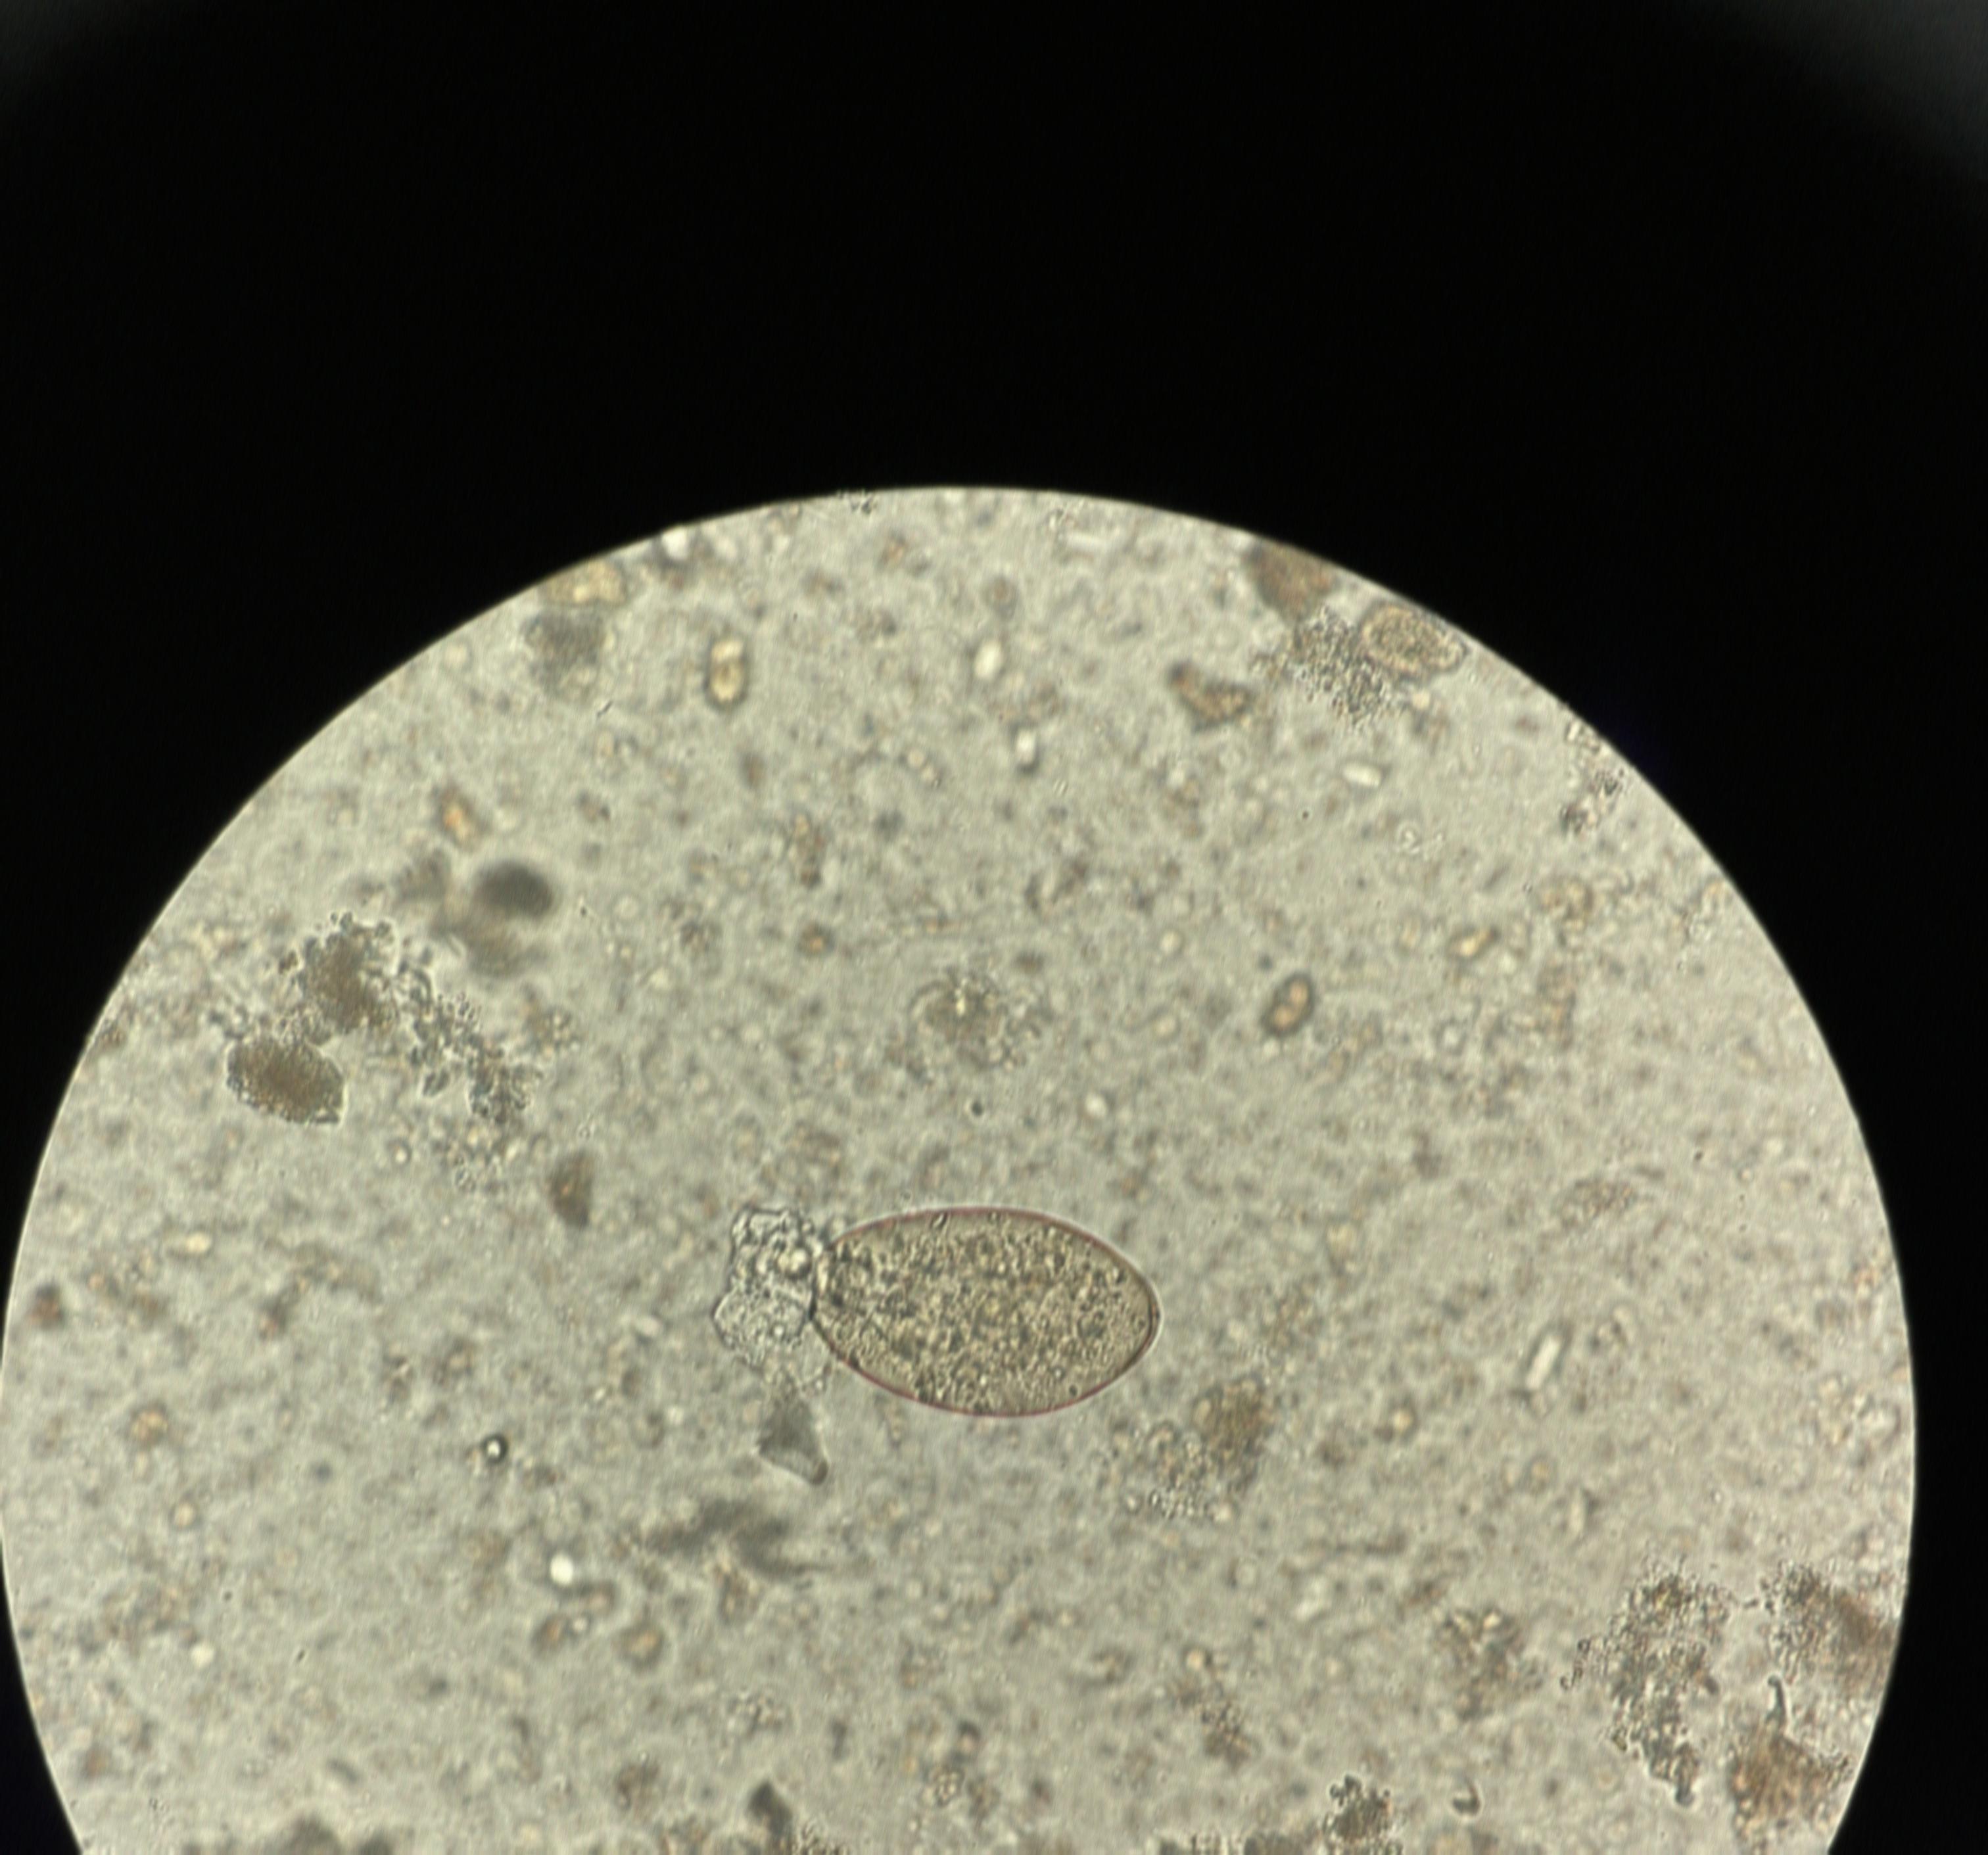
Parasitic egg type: Fasciolopsis buski